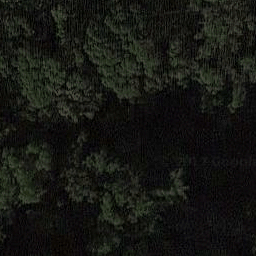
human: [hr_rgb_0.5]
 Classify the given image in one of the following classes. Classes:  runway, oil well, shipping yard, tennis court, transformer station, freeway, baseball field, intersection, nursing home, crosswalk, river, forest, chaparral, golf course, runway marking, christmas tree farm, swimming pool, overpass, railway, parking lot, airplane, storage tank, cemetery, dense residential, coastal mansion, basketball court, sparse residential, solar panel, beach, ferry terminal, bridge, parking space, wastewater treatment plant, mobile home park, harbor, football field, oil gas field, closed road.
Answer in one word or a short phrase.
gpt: forest